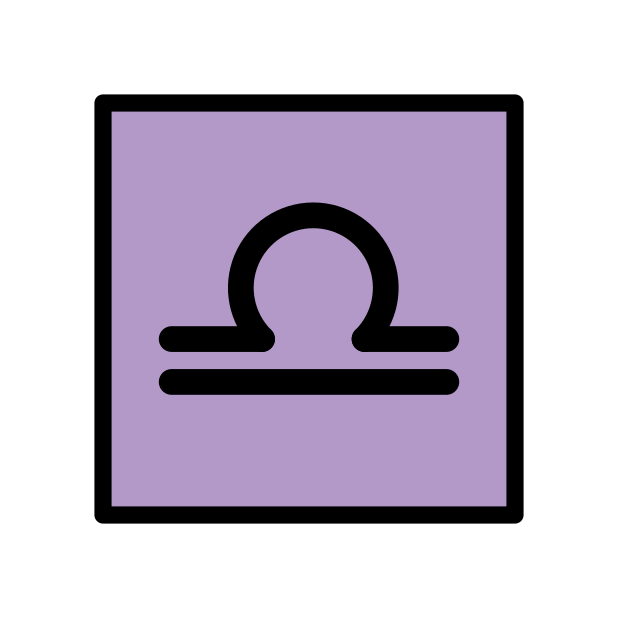
Libra